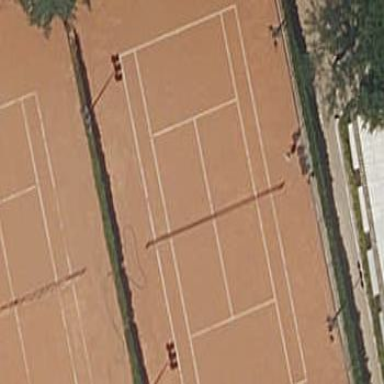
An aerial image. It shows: Tennis court on pitch designated for leisure land.